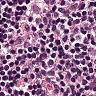
Metastatic tissue present: no